Question: I want to create a control like dialog to reuse when I need with Ember. Dialog will use $('foo').dialog function of Jquery library to implement it. E.x:

Could you give me any ideas and examples. Thanks.
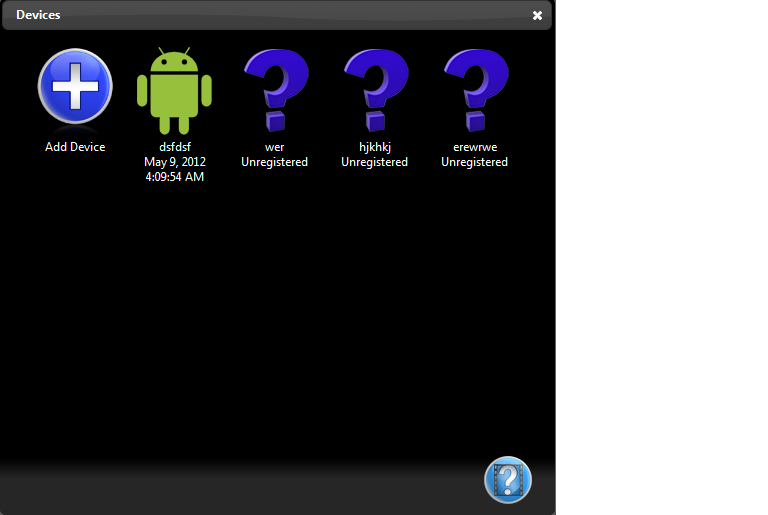
Answer: Luke Melia created a <URL> which shows how to use Ember.js with jQuery UI.
Base on Luke's example, I created a 'JQ.Dialog' class which represents a jQuery UI dialog, see <URL>:
'''
// Create a new mixin for jQuery UI widgets using the Ember
// mixin syntax.
JQ.Widget = Em.Mixin.create({
// as defined in
// https://github.com/lukemelia/jquery-ui-ember/blob/master/js/app.js#L9-95
...
});
JQ.Dialog = Ember.View.extend(JQ.Widget, {
uiType: 'dialog',
uiOptions: 'autoOpen height width'.w(),
autoOpen: false,
open: function() {
this.get('ui').dialog('open');
},
close: function() {
this.get('ui').dialog('close');
}
});
'''
The dialog is then created like this:
'''
var dialog = JQ.Dialog.create({
height: 100,
width: 200,
templateName: 'dialog-content'
});
dialog.append();
Ember.run.later(function(){
dialog.open();
}, 1000);
'''
---
Besides jQuery UI you can use <URL>:
'''
// the following code sample has been taken from http://jsfiddle.net/qUBQg/
App.TestPanel = Flame.Panel.extend({
layout: { width: 400, height: 200, centerX: 0, centerY: -50 },
// Controls whether all other controls are obscured (i.e. blocked
// from any input while the panel is shown)
isModal: true,
// This controls the visual effect only, and works only if
// isModal is set to true
dimBackground: true,
// Set to false if you want to e.g. allow closing the panel only
// by clicking some button on the panel (has no effect if isModal
// is false)
allowClosingByClickingOutside: true,
// Allow moving by dragging on the title bar - default is false
allowMoving: true,
// Title is optional - if not defined, no title bar is shown
title: 'Test Panel',
// A Panel must have exactly one child view named contentView
contentView: Flame.LabelView.extend({
layout: { left: 20, top: 90, right: 20, bottom: 20 },
textAlign: Flame.ALIGN_CENTER,
value: 'This is a panel.'
})
});
// later in the code
App.TestPanel.create().popup();
'''